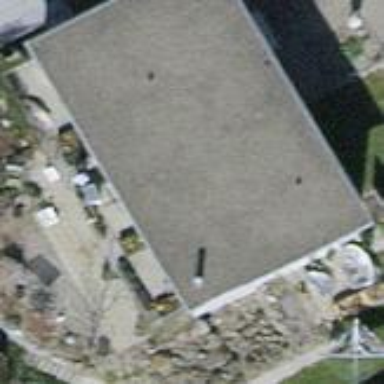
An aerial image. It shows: Detached building with flat roof.